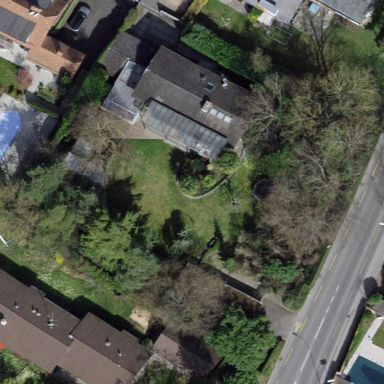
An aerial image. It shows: Garden enclosed by fence.